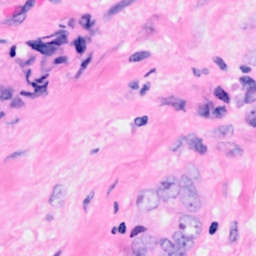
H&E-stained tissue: Breast